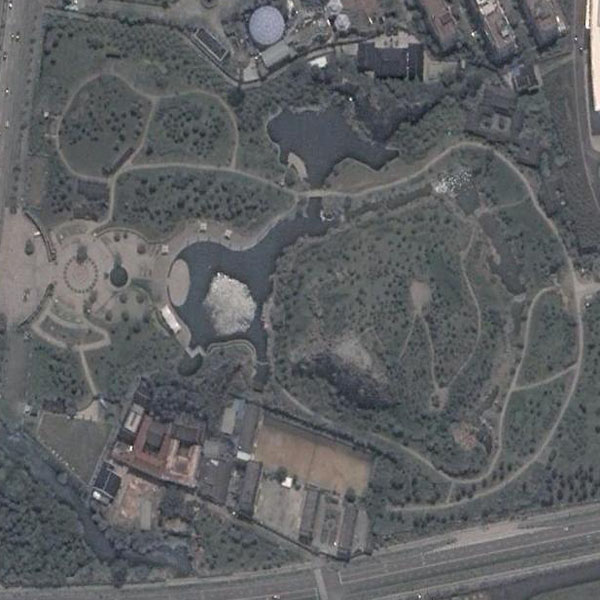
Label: Park